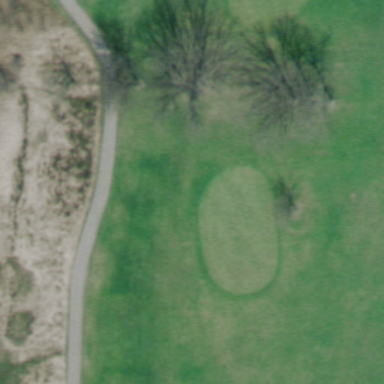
This is a part of a golf course with green turfs and some bunkers .